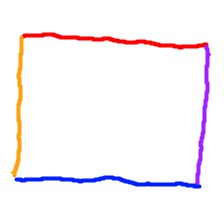
Shape: rectangle